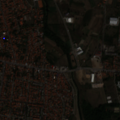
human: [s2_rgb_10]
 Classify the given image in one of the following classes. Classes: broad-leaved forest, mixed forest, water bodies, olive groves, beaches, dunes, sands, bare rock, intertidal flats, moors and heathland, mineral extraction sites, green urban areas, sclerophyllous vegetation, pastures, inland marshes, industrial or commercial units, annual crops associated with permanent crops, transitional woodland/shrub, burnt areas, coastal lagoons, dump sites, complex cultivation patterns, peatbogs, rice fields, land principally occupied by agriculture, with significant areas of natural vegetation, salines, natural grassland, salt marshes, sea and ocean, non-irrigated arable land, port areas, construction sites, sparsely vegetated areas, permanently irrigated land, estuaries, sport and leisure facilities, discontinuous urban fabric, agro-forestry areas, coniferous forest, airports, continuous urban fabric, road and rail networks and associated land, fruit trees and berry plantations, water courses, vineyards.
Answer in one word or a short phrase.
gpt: discontinuous urban fabric, industrial or commercial units, complex cultivation patterns, land principally occupied by agriculture, with significant areas of natural vegetation, transitional woodland/shrub